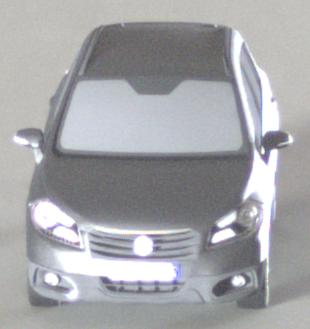
Make: Suzuki
Model: SX4 S-Cross 1.6
Detailed model: SX4 (II) S-Cross
Model produced from: 2013/10
Model produced until: 2015/08
Doors: 5
Color: gray
Road condition: dry road
Daytime: midday
Contrast: medium contrast